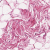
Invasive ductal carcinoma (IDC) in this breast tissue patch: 0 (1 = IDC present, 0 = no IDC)